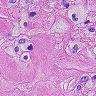
Metastatic tissue present: yes